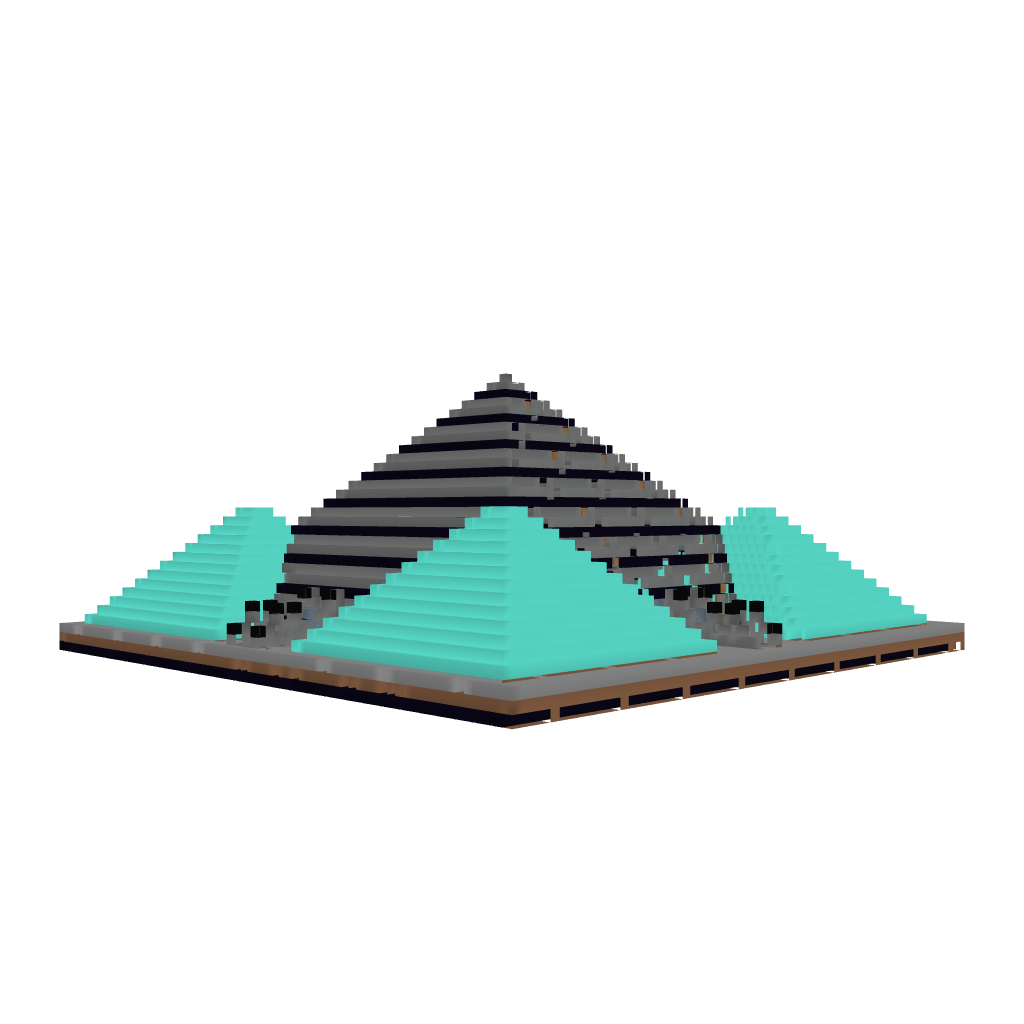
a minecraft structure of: Pyramid Spawn